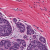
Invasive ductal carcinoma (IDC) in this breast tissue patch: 0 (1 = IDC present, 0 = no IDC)